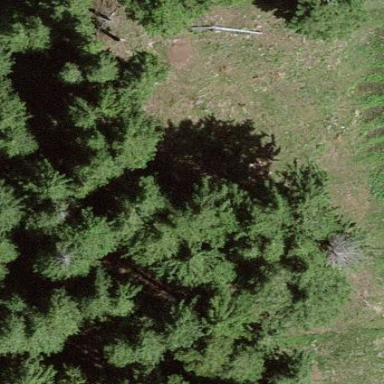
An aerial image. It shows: Forest dominated by needle-leaved trees.